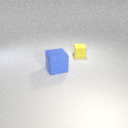
small yellow rubber cube to the right of large blue rubber cube